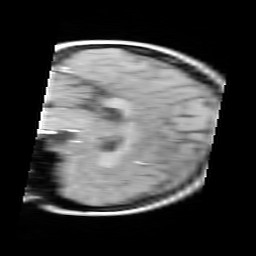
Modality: FLASH
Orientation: sagittal
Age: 24
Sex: female
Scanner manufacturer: siemens
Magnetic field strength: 3 T
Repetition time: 0.245 s
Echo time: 0.0026 s